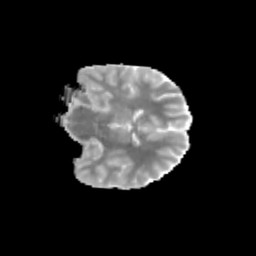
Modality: MD
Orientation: coronal
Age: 12
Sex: male
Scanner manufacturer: siemens
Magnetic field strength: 3 T
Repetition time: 3.8 s
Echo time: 0.07 s